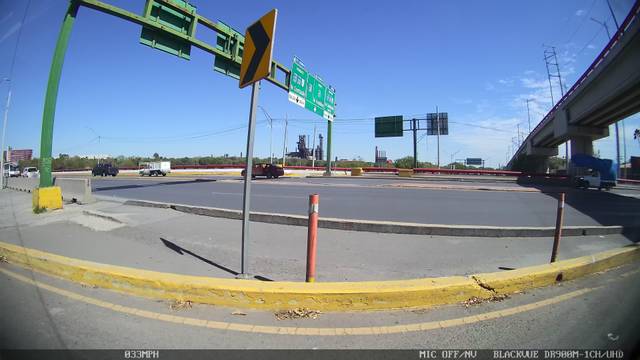
Region: Mexico
Coordinates: 25.672, -100.286